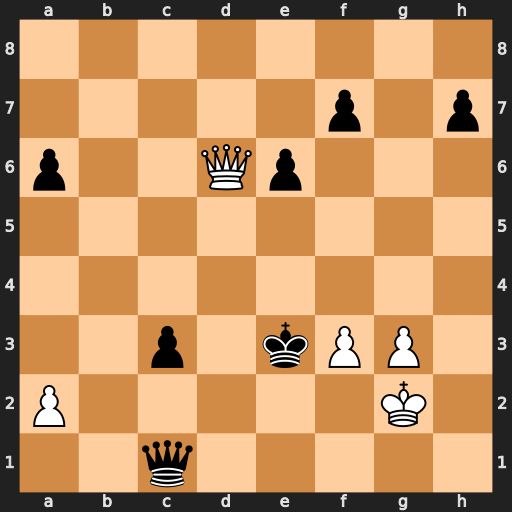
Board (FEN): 8/5p1p/p2Qp3/8/8/2p1kPP1/P5K1/2q5
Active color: w
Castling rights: -
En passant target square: -
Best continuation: Qf4+ Kd3 Qxc1